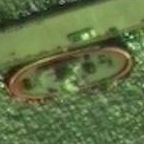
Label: civil